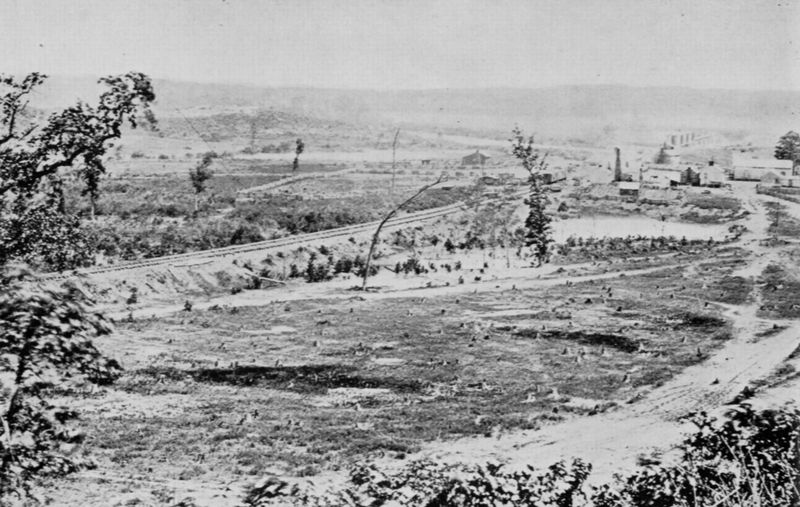
Titel: Schlachtfeld von New Market
Künstler: Mathew B. Brady
Schlagwörter: baum, weiß, bäume, landschaft, grau, schwarz, straße, gebäude, weg, wiese, ebene, felder, häuser, weite, flach, wege, land, zug, dorf, industrie, foto, fotografie, diesig, schwarz weiß, bahnhof, industrialisierung, bahn, eisenbahn, bahngleis, gleise, schienen, undeutlich, schlachtfeld, daguerrotypie, pikturalismus